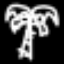
Label: palm tree